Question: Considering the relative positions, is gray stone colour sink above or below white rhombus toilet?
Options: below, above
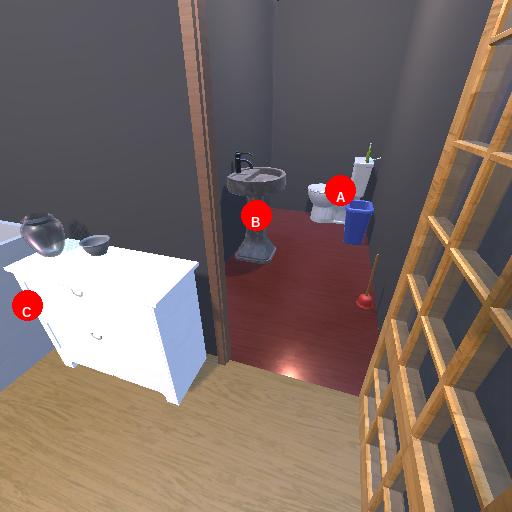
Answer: below